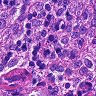
Metastatic tissue present: no